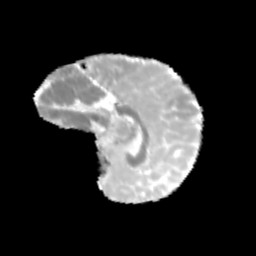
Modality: MD
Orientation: sagittal
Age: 9
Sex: male
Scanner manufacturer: siemens
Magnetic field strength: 3 T
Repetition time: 3.8 s
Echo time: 0.07 s